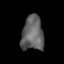
Tissue: skin
Cell type: Epithelial cells
Senescence score: 0.167
Nuclear area (px): 744
Mean DAPI intensity: 98.516